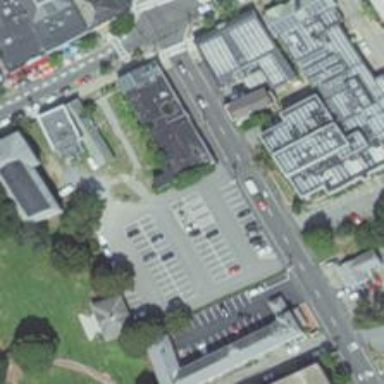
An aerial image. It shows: Parking space is available.